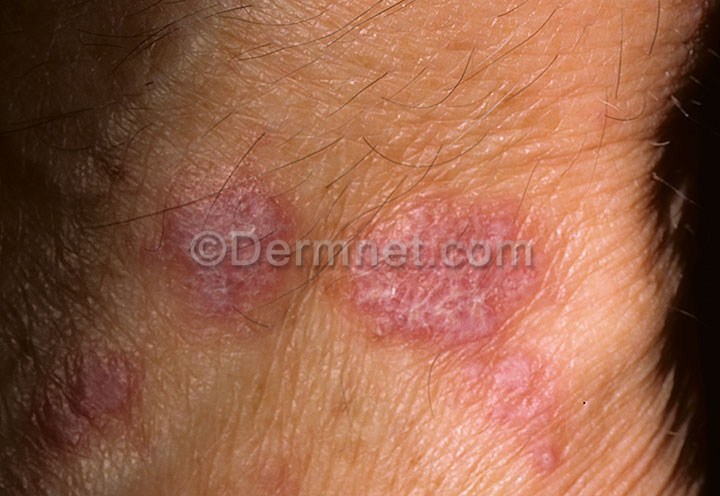
Disease: Psoriasis pictures Lichen Planus and related diseases